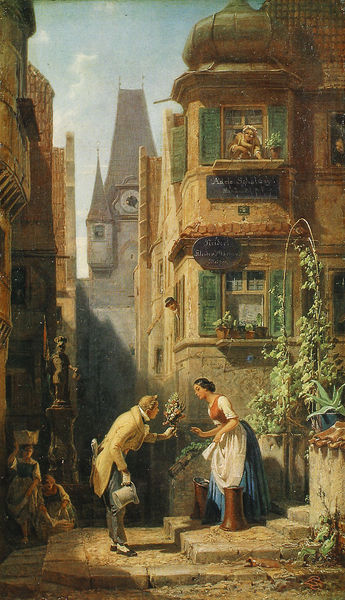
Titel: Der ewige Hochzeiter
Künstler: Carl Spitzweg
Institution: Essen, Privatbesitz
Schlagwörter: blau, gemälde, mann, frauen, mädchen, stadt, blumen, fenster, frau, geste, kleid, strasse, weiss, dame, haus, zylinder, stein, häuser, kirche, pflanzen, turm, ranken, balkon, schürze, bogen, gasse, dorf, ziegel, treppe, frack, uhr, strauss, stufen, blumenstrauß, erker, schild, spitzweg, zwiebelturm, bürger, geschenk, biedermeier, verbeugung, begrüßung, wien, wirtshaus, turmuhr, mann frau, uhrturm, kavalier, nachbarn, frau und mann, r, geschek, shcürze, dorfid<lle, kratzfuss, kavallier